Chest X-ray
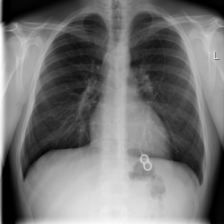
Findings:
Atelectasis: negative
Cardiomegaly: negative
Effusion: negative
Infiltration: negative
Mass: negative
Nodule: negative
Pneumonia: negative
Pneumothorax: negative
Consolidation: negative
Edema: negative
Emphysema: negative
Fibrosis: negative
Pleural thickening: negative
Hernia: negative